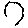
Label: hexagon